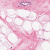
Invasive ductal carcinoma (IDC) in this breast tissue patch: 0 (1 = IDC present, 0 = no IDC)